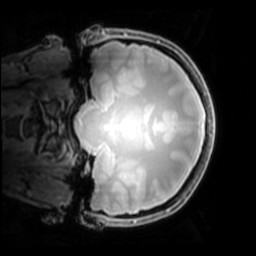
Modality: PDw
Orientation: coronal
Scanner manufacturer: philips
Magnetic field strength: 7 T
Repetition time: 0.008 s
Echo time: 0.001974 s